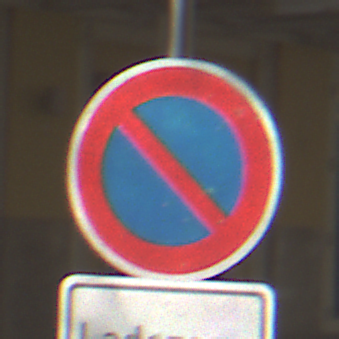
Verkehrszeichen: EingeschraenktesHalteverbot
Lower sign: HinweisDurchVerbaleAngabe1
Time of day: MorningAfternoon
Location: Outdoor (Urban)
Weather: PartlyCloudy
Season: NotSpecified
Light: Natural